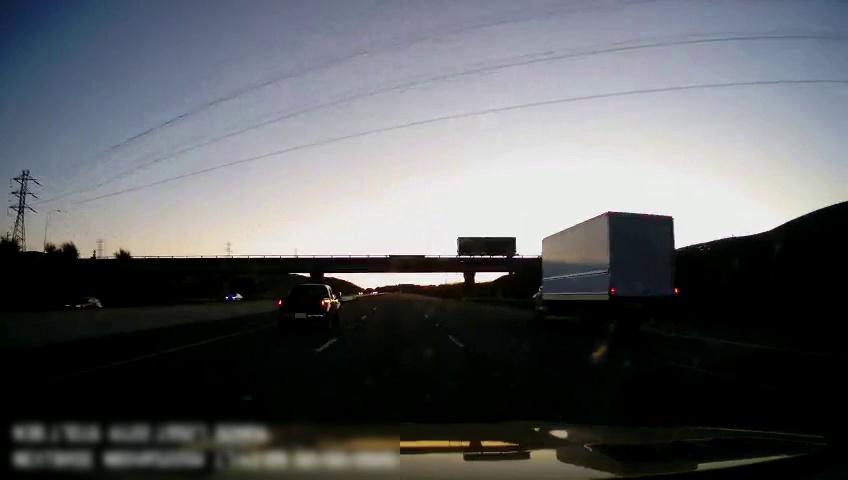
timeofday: Dusk/Dawn/Twilight
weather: Sunny
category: Drivable Space
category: Vehicles | Truck
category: Vehicles | Truck
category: Vehicles | SUV
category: Vehicles | Car
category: Lanes | Alternate Lane
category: Lanes | Current Lane
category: Lanes | Current Lane
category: Lanes | Alternate Lane
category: Lanes | Alternate Lane
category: Traffic | Signs